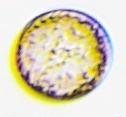
Label: Coscinodiscus